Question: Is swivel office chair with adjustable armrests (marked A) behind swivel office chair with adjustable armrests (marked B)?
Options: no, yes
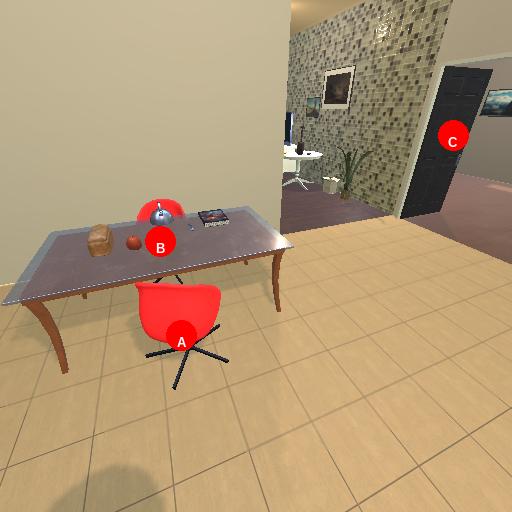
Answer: no